Question: So I currently have a dataframe that looks like:

And I want to add a completely new column called "Predictors" with only one cell that contains an array.
So [0, 'Predictors'] should contain an array and everything below that cell in the same column should be empty.
Here's my attempt, I tried to create a separate dataframe that just contained the "Predictors" column, and tried appending it to the current dataframe, but I get: 'Length mismatch: Expected axis has 3 elements, new values have 4 elements.'
How do I append a single cell containing an array to my dataframe?
'''
# create a list and dataframe to hold the names of predictors
dataframe=dataframe.drop(['price','Date'],axis=1)
predictorsList = dataframe.columns.get_values().tolist()
predictorsList = np.array(predictorsList, dtype=object)
# Combine actual and forecasted lists to one dataframe
combinedResults = pd.DataFrame({'Actual': actual, 'Forecasted': forecasted})
predictorsDF = pd.DataFrame({'Predictors': [predictorsList]})
# Add Predictors to dataframe
#combinedResults.at[0, 'Predictors'] = predictorsList
pd.concat([combinedResults,predictorsDF], ignore_index=True, axis=1)
'''
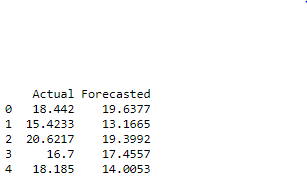
Answer: You could fill the rest of the cells in the desired column with 'NaN', but they will not "empty". To do that, use 'pd.merge' on both indexes:
'''
import pandas as pd
import numpy as np
df = pd.DataFrame({
'Actual': [18.442, 15.4233, 20.6217, 16.7, 18.185],
'Forecasted': [19.6377, 13.1665, 19.3992, 17.4557, 14.0053]
})
arr = np.zeros(3)
df_arr = pd.DataFrame({'Predictors': [arr]})
'''
'''
result = pd.merge(
df,
df_arr,
how='left',
left_index=True, # Merge on both indexes, since right only has 0...
right_index=True # all the other rows will be NaN
)
'''
'''
>>> print(result)
Actual Forecasted Predictors
0 18.4420 19.6377 [0.0, 0.0, 0.0]
1 15.4233 13.1665 NaN
2 20.6217 19.3992 NaN
3 16.7000 17.4557 NaN
4 18.1850 14.0053 NaN
>>> result.loc[0, 'Predictors']
array([0., 0., 0.])
>>> result.loc[1, 'Predictors'] # actually contains a NaN value
nan
'''